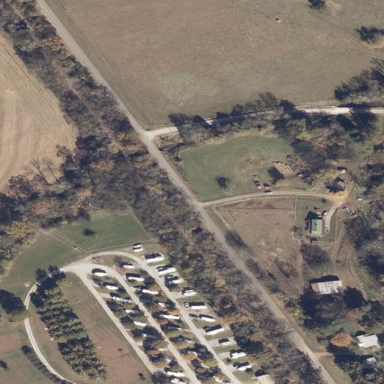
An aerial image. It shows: Caravan site for tourism.